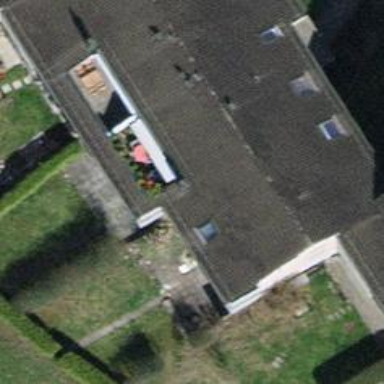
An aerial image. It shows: Building.